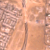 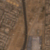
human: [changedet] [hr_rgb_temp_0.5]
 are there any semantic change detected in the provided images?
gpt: A small elongated green area has been created near the road.